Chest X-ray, PA view. Patient: 8 years old, sex F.
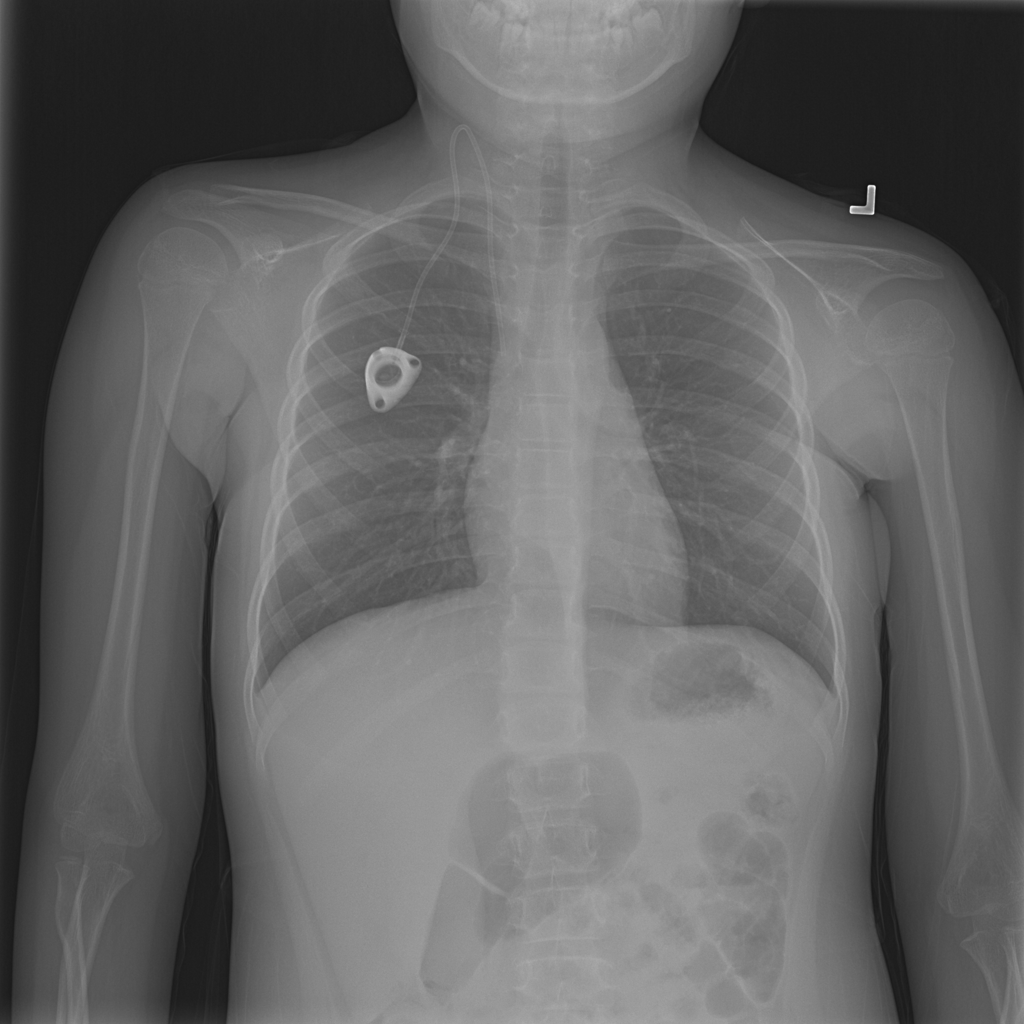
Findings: No Finding